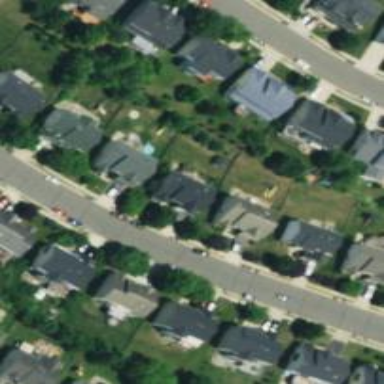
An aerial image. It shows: Residential road.